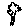
Label: tree